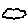
Label: cloud